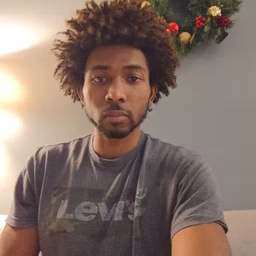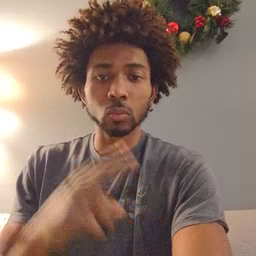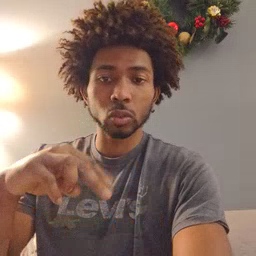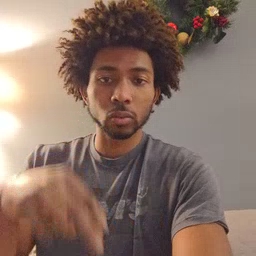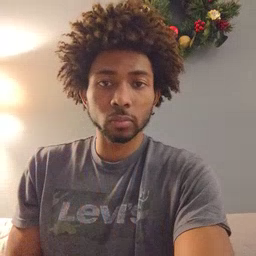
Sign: read